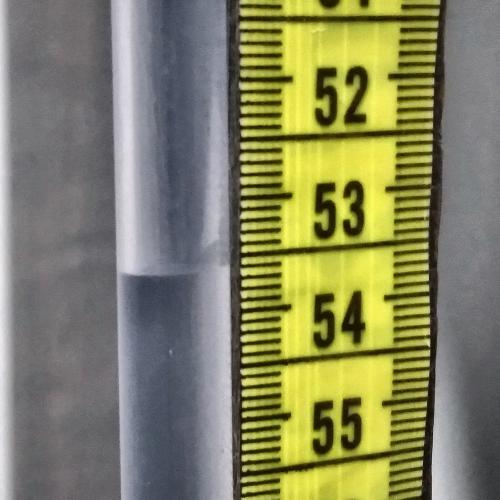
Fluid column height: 53.6 cm